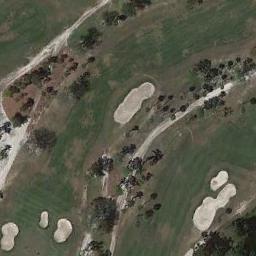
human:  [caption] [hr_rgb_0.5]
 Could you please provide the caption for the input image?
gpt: There are a few bunkers and a few paths on the large green lawn on the golf course and many trees .

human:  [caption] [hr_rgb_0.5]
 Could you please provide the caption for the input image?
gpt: The golf course has some fairways, Roads and sandpits and some barrier trees are on both sides of the fairways .

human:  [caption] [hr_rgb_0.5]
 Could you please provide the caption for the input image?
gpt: Many trees are near the golf course .

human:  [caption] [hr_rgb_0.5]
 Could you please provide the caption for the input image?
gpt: At the intersection of the three paths, There are two bunkers .

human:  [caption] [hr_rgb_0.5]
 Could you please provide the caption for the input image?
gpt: There are some bare lawns and bunkers on the golf course .